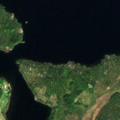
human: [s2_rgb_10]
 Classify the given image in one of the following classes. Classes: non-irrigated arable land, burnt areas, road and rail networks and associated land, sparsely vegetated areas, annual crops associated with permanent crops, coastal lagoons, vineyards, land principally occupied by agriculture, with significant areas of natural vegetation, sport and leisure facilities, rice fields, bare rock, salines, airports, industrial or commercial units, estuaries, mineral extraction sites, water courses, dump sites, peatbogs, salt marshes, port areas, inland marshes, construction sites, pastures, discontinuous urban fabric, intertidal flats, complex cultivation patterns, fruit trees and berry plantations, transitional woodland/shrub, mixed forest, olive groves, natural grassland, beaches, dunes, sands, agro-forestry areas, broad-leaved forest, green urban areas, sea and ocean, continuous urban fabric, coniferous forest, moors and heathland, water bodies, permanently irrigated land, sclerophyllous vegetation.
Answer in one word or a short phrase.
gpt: coniferous forest, mixed forest, water bodies